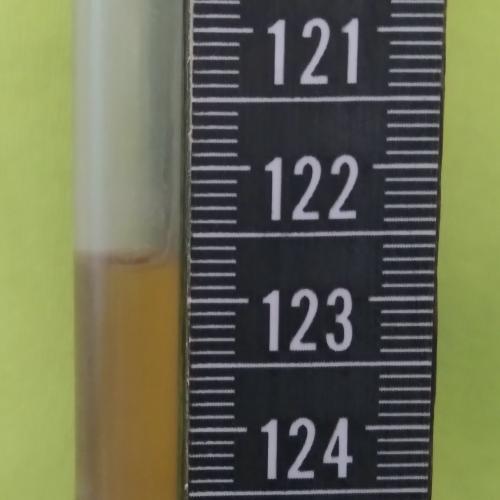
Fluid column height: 122.7 cm